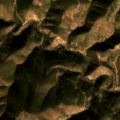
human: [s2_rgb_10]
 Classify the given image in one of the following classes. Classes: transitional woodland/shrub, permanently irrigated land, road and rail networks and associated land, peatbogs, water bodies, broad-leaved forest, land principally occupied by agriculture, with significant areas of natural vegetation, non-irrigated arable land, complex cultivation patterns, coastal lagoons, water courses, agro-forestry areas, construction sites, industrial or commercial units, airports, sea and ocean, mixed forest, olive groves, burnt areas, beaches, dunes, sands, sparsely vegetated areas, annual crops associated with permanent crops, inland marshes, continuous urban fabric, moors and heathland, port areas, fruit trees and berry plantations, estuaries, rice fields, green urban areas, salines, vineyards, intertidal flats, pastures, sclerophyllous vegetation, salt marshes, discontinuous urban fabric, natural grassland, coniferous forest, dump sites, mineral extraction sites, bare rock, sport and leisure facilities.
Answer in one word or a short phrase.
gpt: broad-leaved forest, mixed forest, sclerophyllous vegetation, transitional woodland/shrub